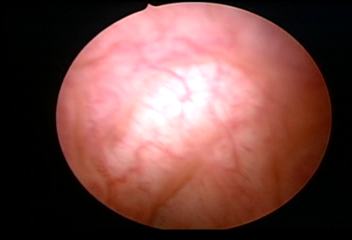
Modality: WLC
Class: Normal mucosa
Bladder cancer association: No